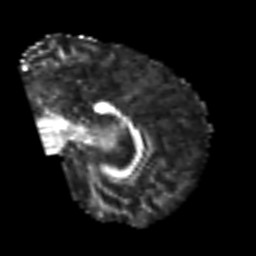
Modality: FA
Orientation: sagittal
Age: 50
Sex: male
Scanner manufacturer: siemens
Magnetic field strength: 3 T
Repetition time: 6.1 s
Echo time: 0.101 s